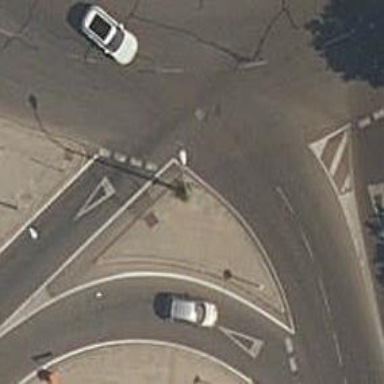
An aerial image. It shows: Road with "give way" sign.